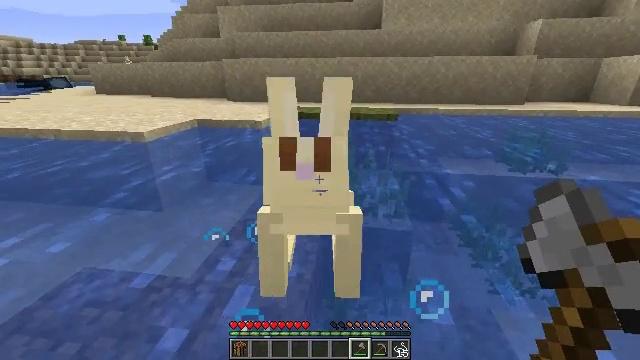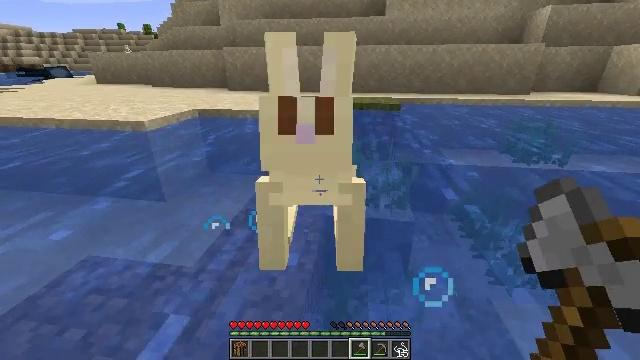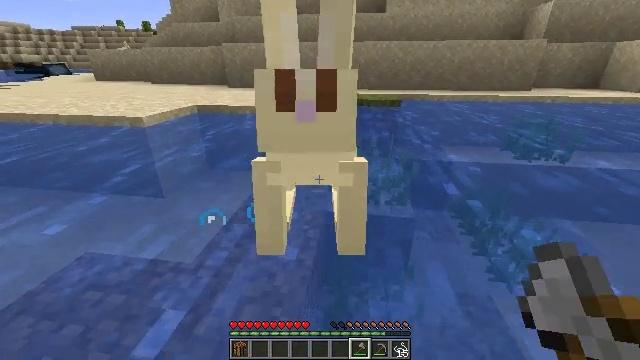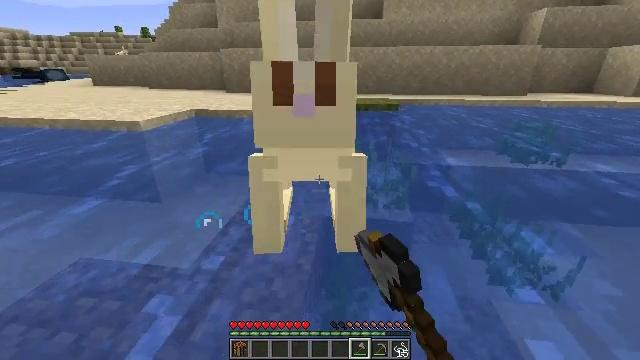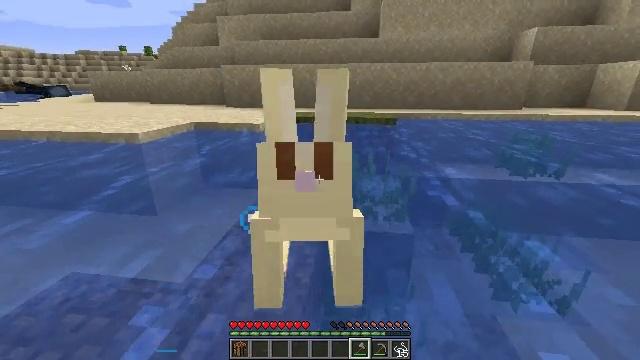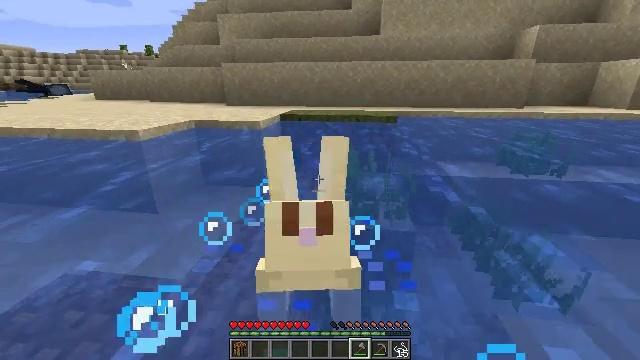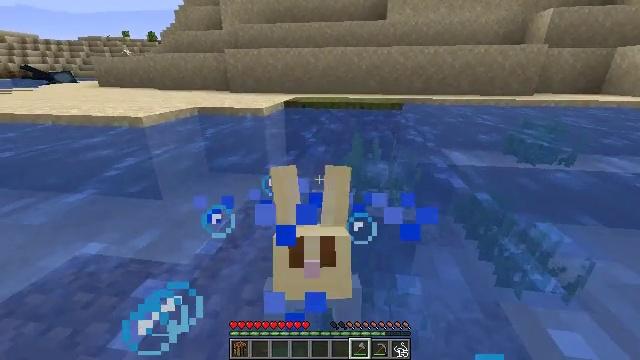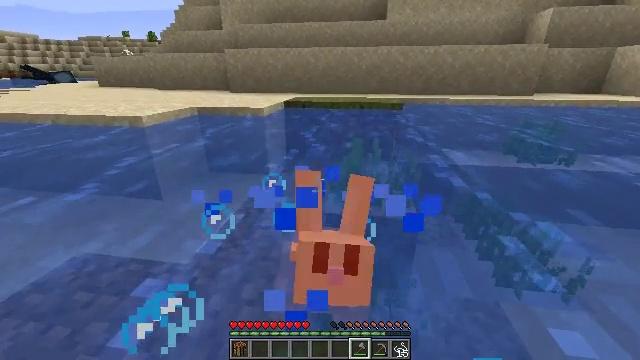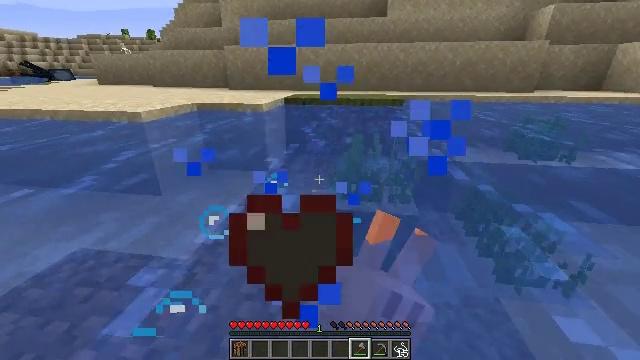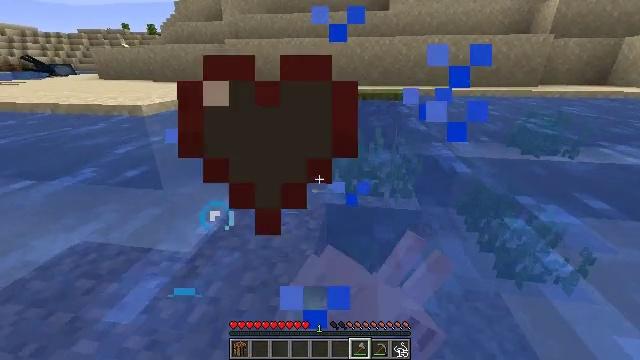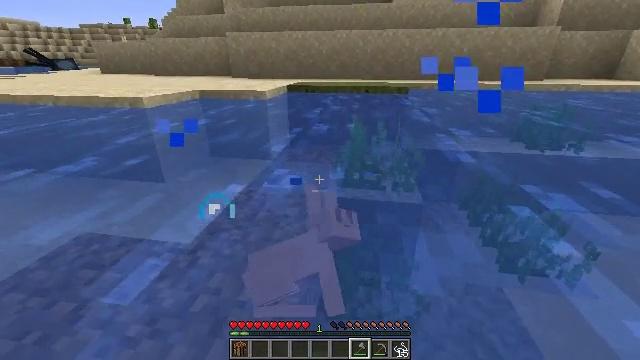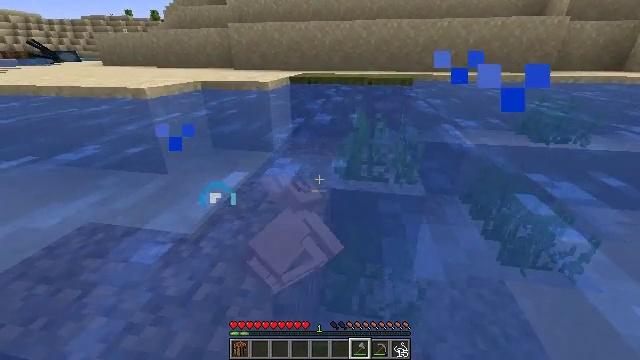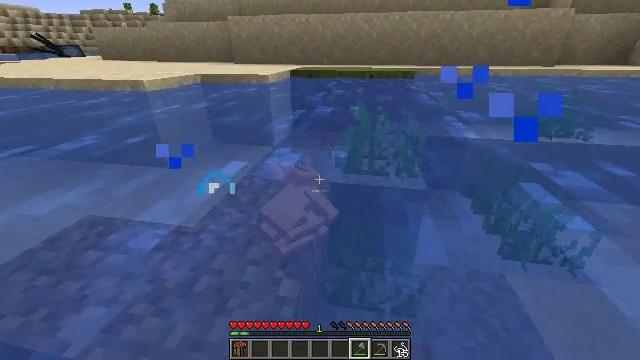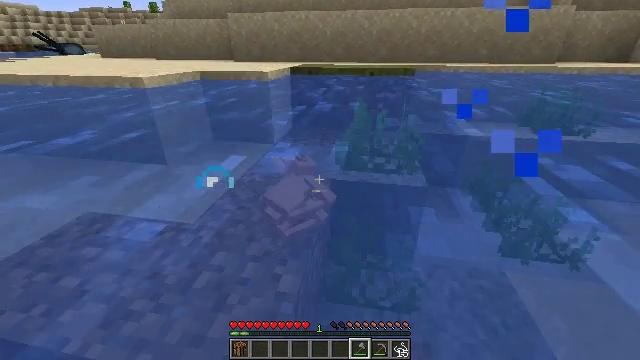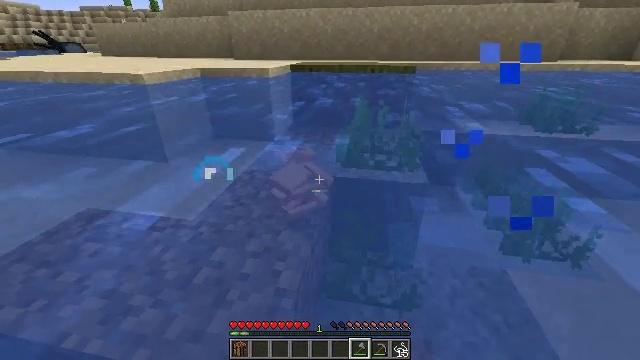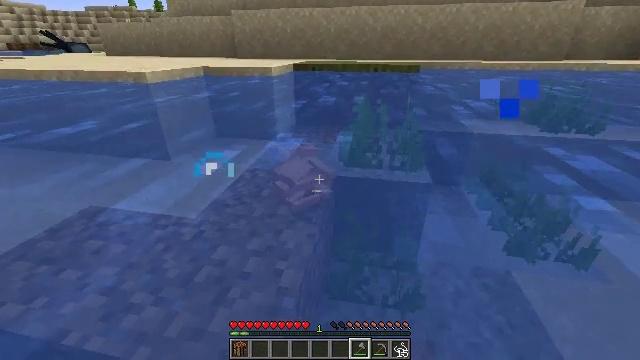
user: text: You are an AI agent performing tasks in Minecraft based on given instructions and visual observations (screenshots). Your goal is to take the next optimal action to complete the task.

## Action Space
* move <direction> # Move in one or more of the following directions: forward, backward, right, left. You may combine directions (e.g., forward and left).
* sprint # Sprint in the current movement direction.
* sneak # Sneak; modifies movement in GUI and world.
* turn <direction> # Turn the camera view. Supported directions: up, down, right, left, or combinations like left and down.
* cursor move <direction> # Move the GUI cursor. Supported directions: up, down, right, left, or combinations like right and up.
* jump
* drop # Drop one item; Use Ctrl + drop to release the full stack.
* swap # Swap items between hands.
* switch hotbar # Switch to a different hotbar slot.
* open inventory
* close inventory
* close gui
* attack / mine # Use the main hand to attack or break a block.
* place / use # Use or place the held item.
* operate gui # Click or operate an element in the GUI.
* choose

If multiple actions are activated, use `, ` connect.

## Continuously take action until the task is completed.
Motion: motion action
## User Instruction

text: Kill mobs.
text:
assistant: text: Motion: turn down
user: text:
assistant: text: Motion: attack / mine
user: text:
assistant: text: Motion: turn up, attack / mine
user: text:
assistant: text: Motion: turn up, attack / mine
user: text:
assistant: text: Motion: no_op
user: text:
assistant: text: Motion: turn down
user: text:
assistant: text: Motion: no_op
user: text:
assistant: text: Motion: no_op
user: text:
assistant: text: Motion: no_op
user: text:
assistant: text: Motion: no_op
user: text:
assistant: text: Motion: turn down
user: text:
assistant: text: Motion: no_op
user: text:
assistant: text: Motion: no_op
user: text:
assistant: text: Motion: no_op
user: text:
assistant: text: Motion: move forward
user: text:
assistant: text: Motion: move forward
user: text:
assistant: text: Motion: move forward
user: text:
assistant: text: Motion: move forward
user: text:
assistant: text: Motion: move forward
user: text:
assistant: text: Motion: move forward, sprint, turn left
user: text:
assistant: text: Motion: move forward, sprint
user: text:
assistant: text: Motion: move forward, sprint
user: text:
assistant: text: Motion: move forward, sprint
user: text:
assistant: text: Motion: move forward, sprint
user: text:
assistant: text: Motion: move forward, sprint
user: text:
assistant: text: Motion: move forward, sprint
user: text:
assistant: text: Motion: move forward, sprint
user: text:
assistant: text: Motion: move forward, sprint
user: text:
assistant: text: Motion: move forward, sprint
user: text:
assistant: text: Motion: move forward, sprint, jump